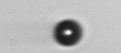
Label: bead